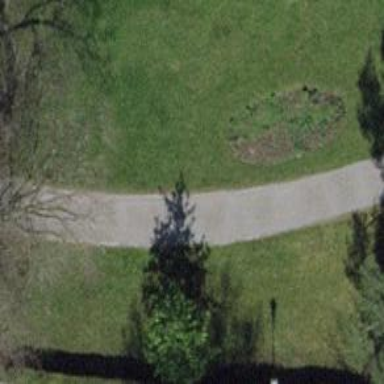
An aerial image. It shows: Footway with surface of pebblestone.